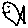
Label: fish